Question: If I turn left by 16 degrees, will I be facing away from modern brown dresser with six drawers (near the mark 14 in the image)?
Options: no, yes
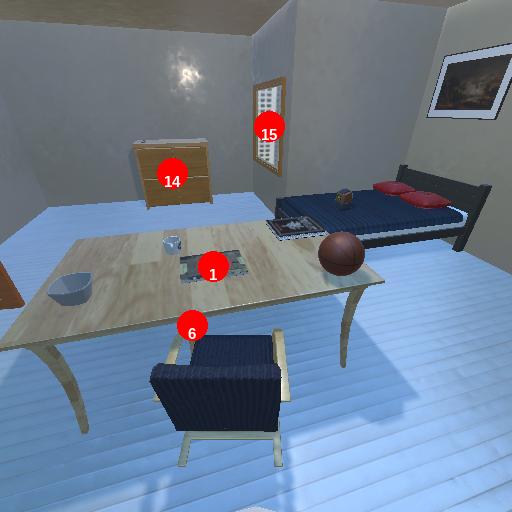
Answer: no